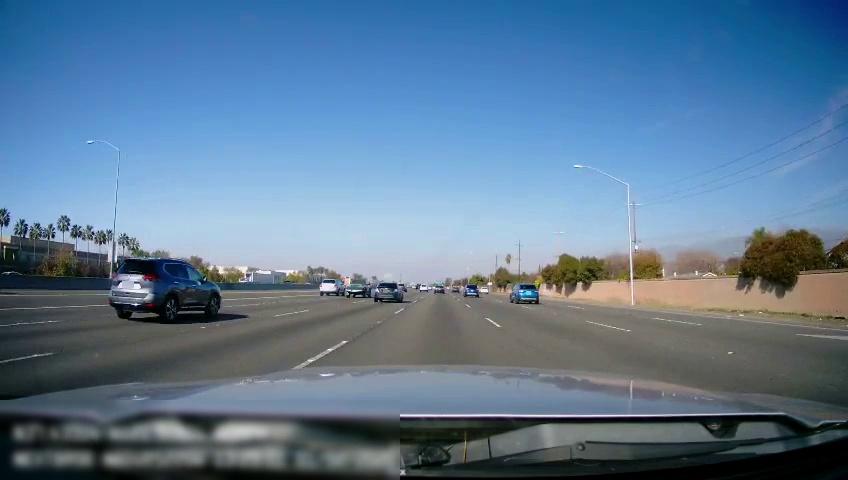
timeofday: Day
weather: Sunny
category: Vehicles | Car
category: Drivable Space
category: Vehicles | SUV
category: Vehicles | SUV
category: Vehicles | SUV
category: Vehicles | SUV
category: Vehicles | Truck
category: Vehicles | Car
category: Vehicles | SUV
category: Lanes | Alternate Lane
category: Lanes | Alternate Lane
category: Lanes | Alternate Lane
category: Lanes | Alternate Lane
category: Lanes | Current Lane
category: Lanes | Alternate Lane
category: Lanes | Alternate Lane
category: Lanes | Alternate Lane
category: Lanes | Alternate Lane
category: Lanes | Alternate Lane